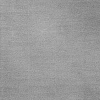
Atmospheric dust classification: dusty